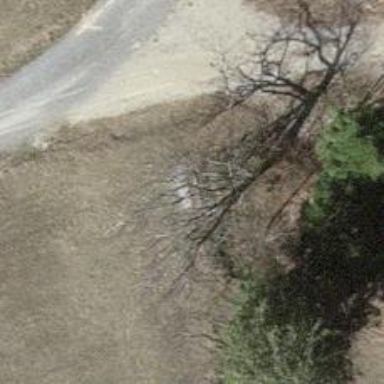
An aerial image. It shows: Brown bench.